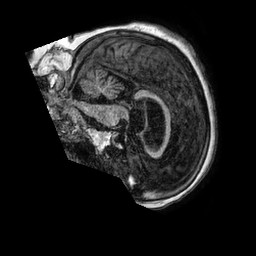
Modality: T1w
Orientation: sagittal
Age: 78
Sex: female
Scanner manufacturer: philips
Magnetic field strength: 1.5 T
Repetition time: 0.007497 s
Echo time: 0.003428 s